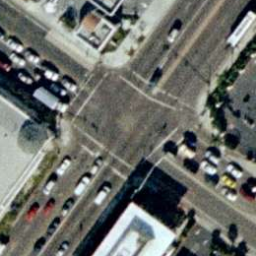
Label: intersection